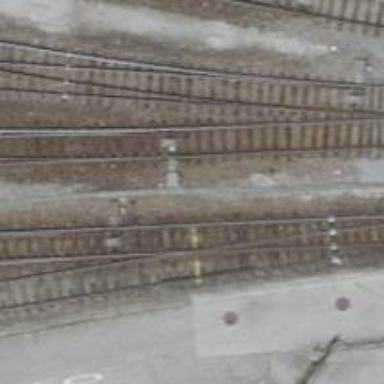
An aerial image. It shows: Railway yard with one track in service.